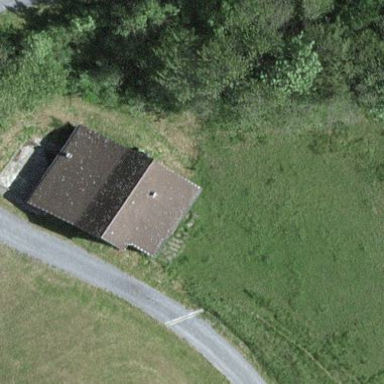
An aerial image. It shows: Stable.